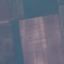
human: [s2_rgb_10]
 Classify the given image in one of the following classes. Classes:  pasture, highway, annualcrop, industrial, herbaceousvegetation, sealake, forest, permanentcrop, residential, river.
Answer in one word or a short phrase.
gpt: AnnualCrop